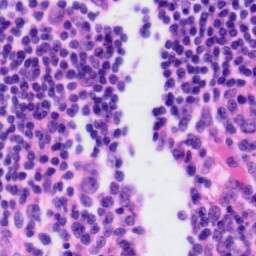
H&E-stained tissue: Tonsil